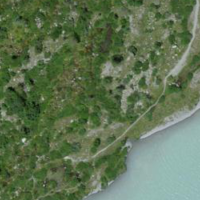
EUNIS habitat code: 31
Species observed at this site:
Bartsia alpina